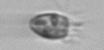
Label: Balanion